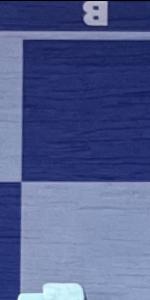
Label: Empty